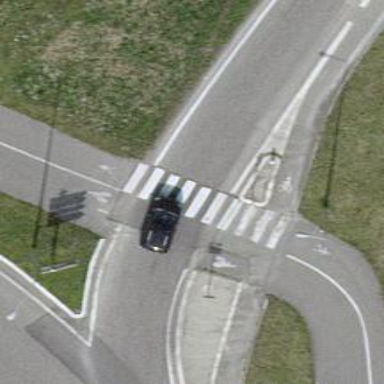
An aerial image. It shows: Primary road with asphalt surface.